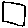
Label: square